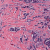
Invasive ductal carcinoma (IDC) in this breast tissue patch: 1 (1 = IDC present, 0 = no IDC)